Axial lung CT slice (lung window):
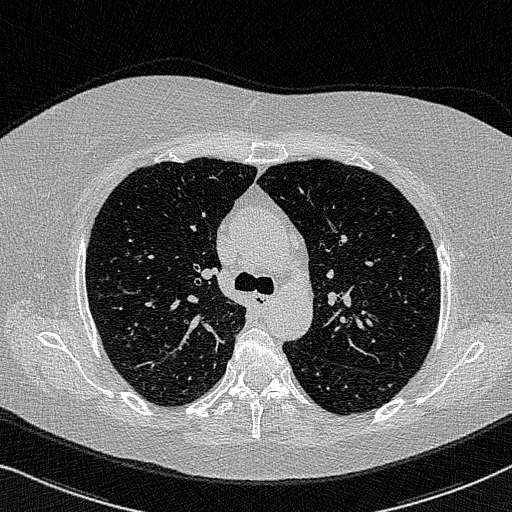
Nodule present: no